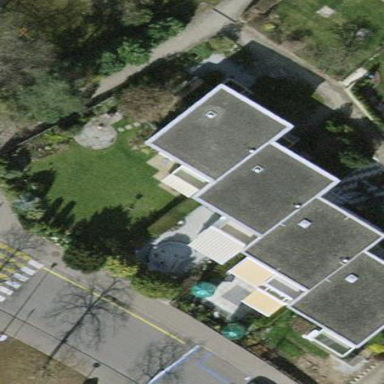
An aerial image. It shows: Terrace building.